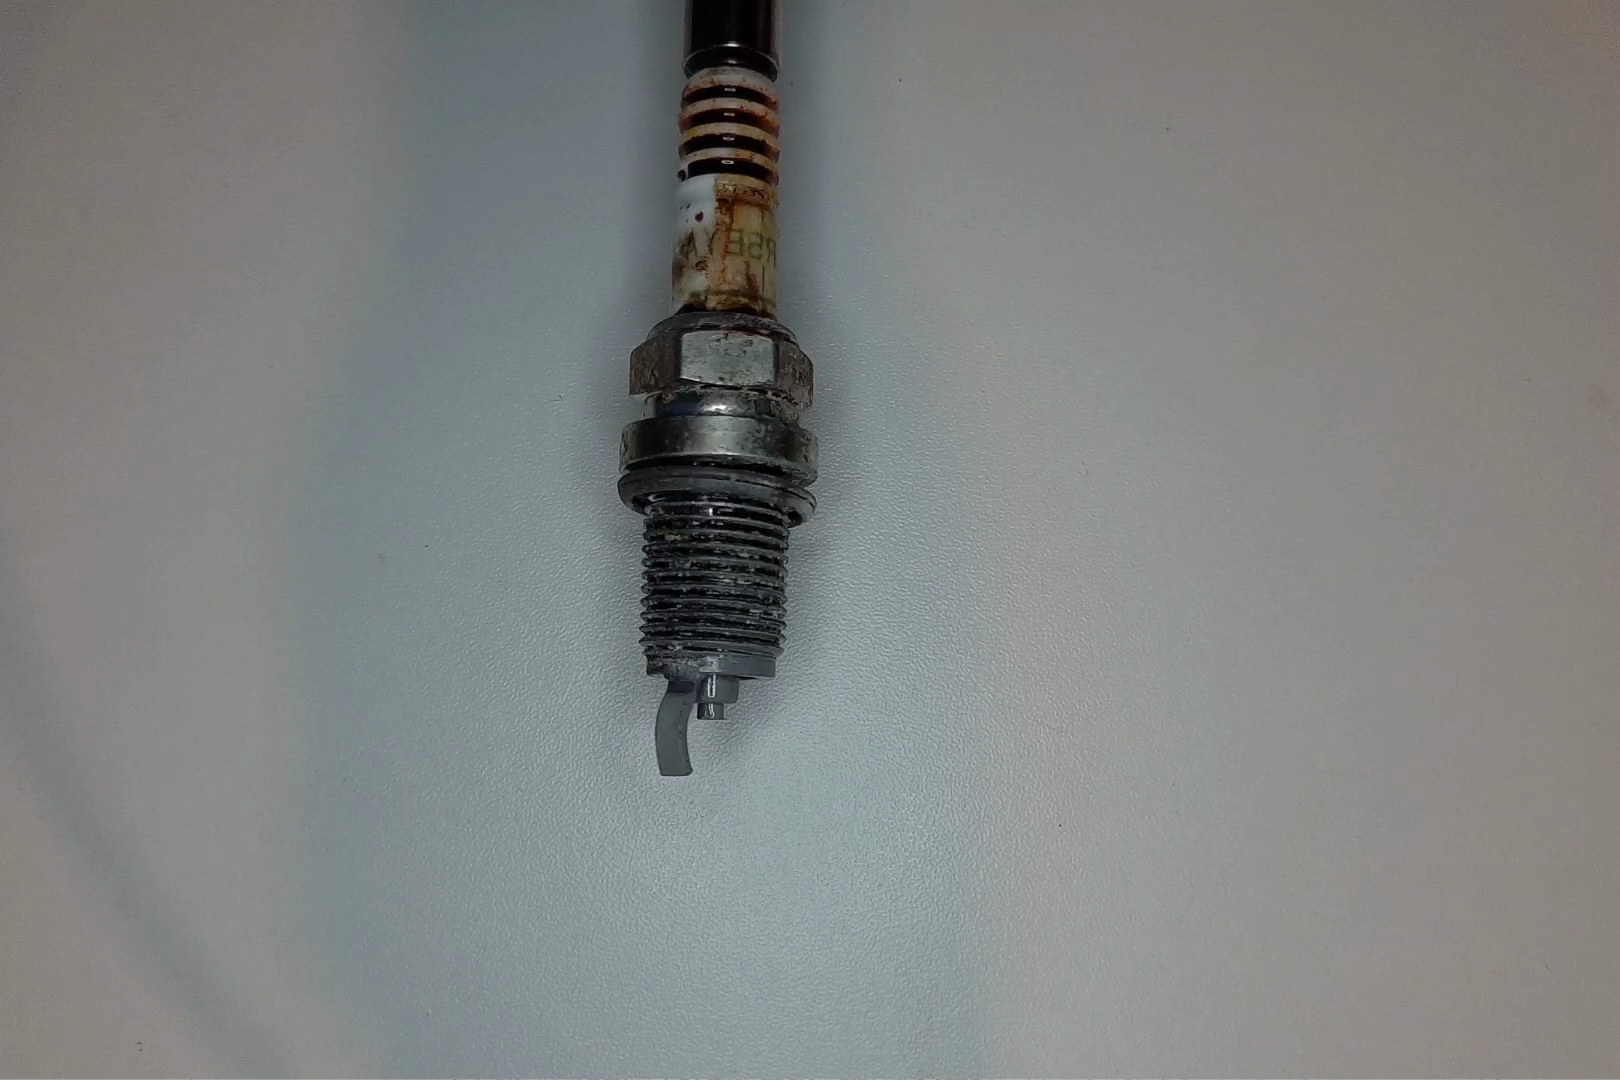
Label: anomaly